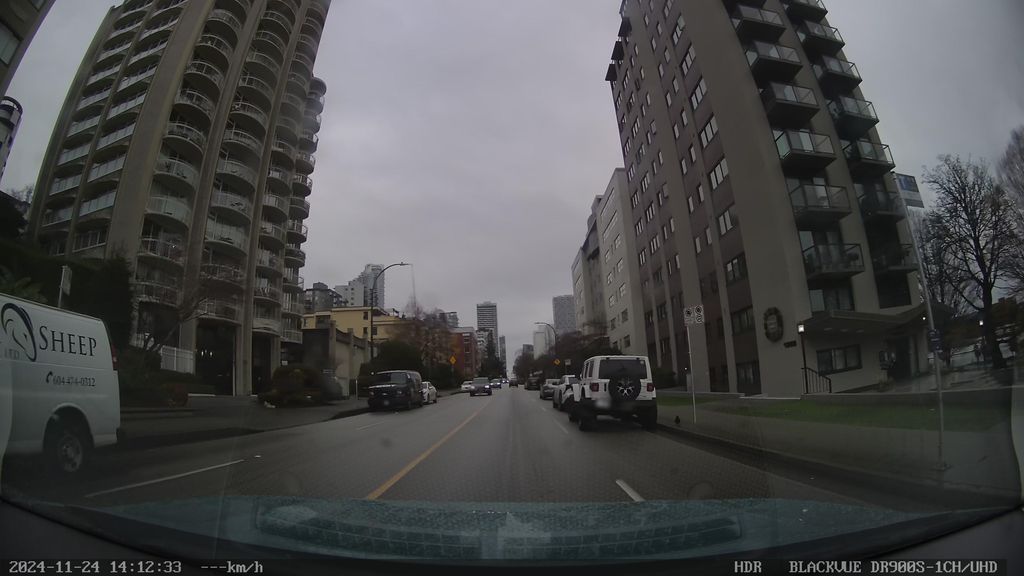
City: vancouver